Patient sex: M
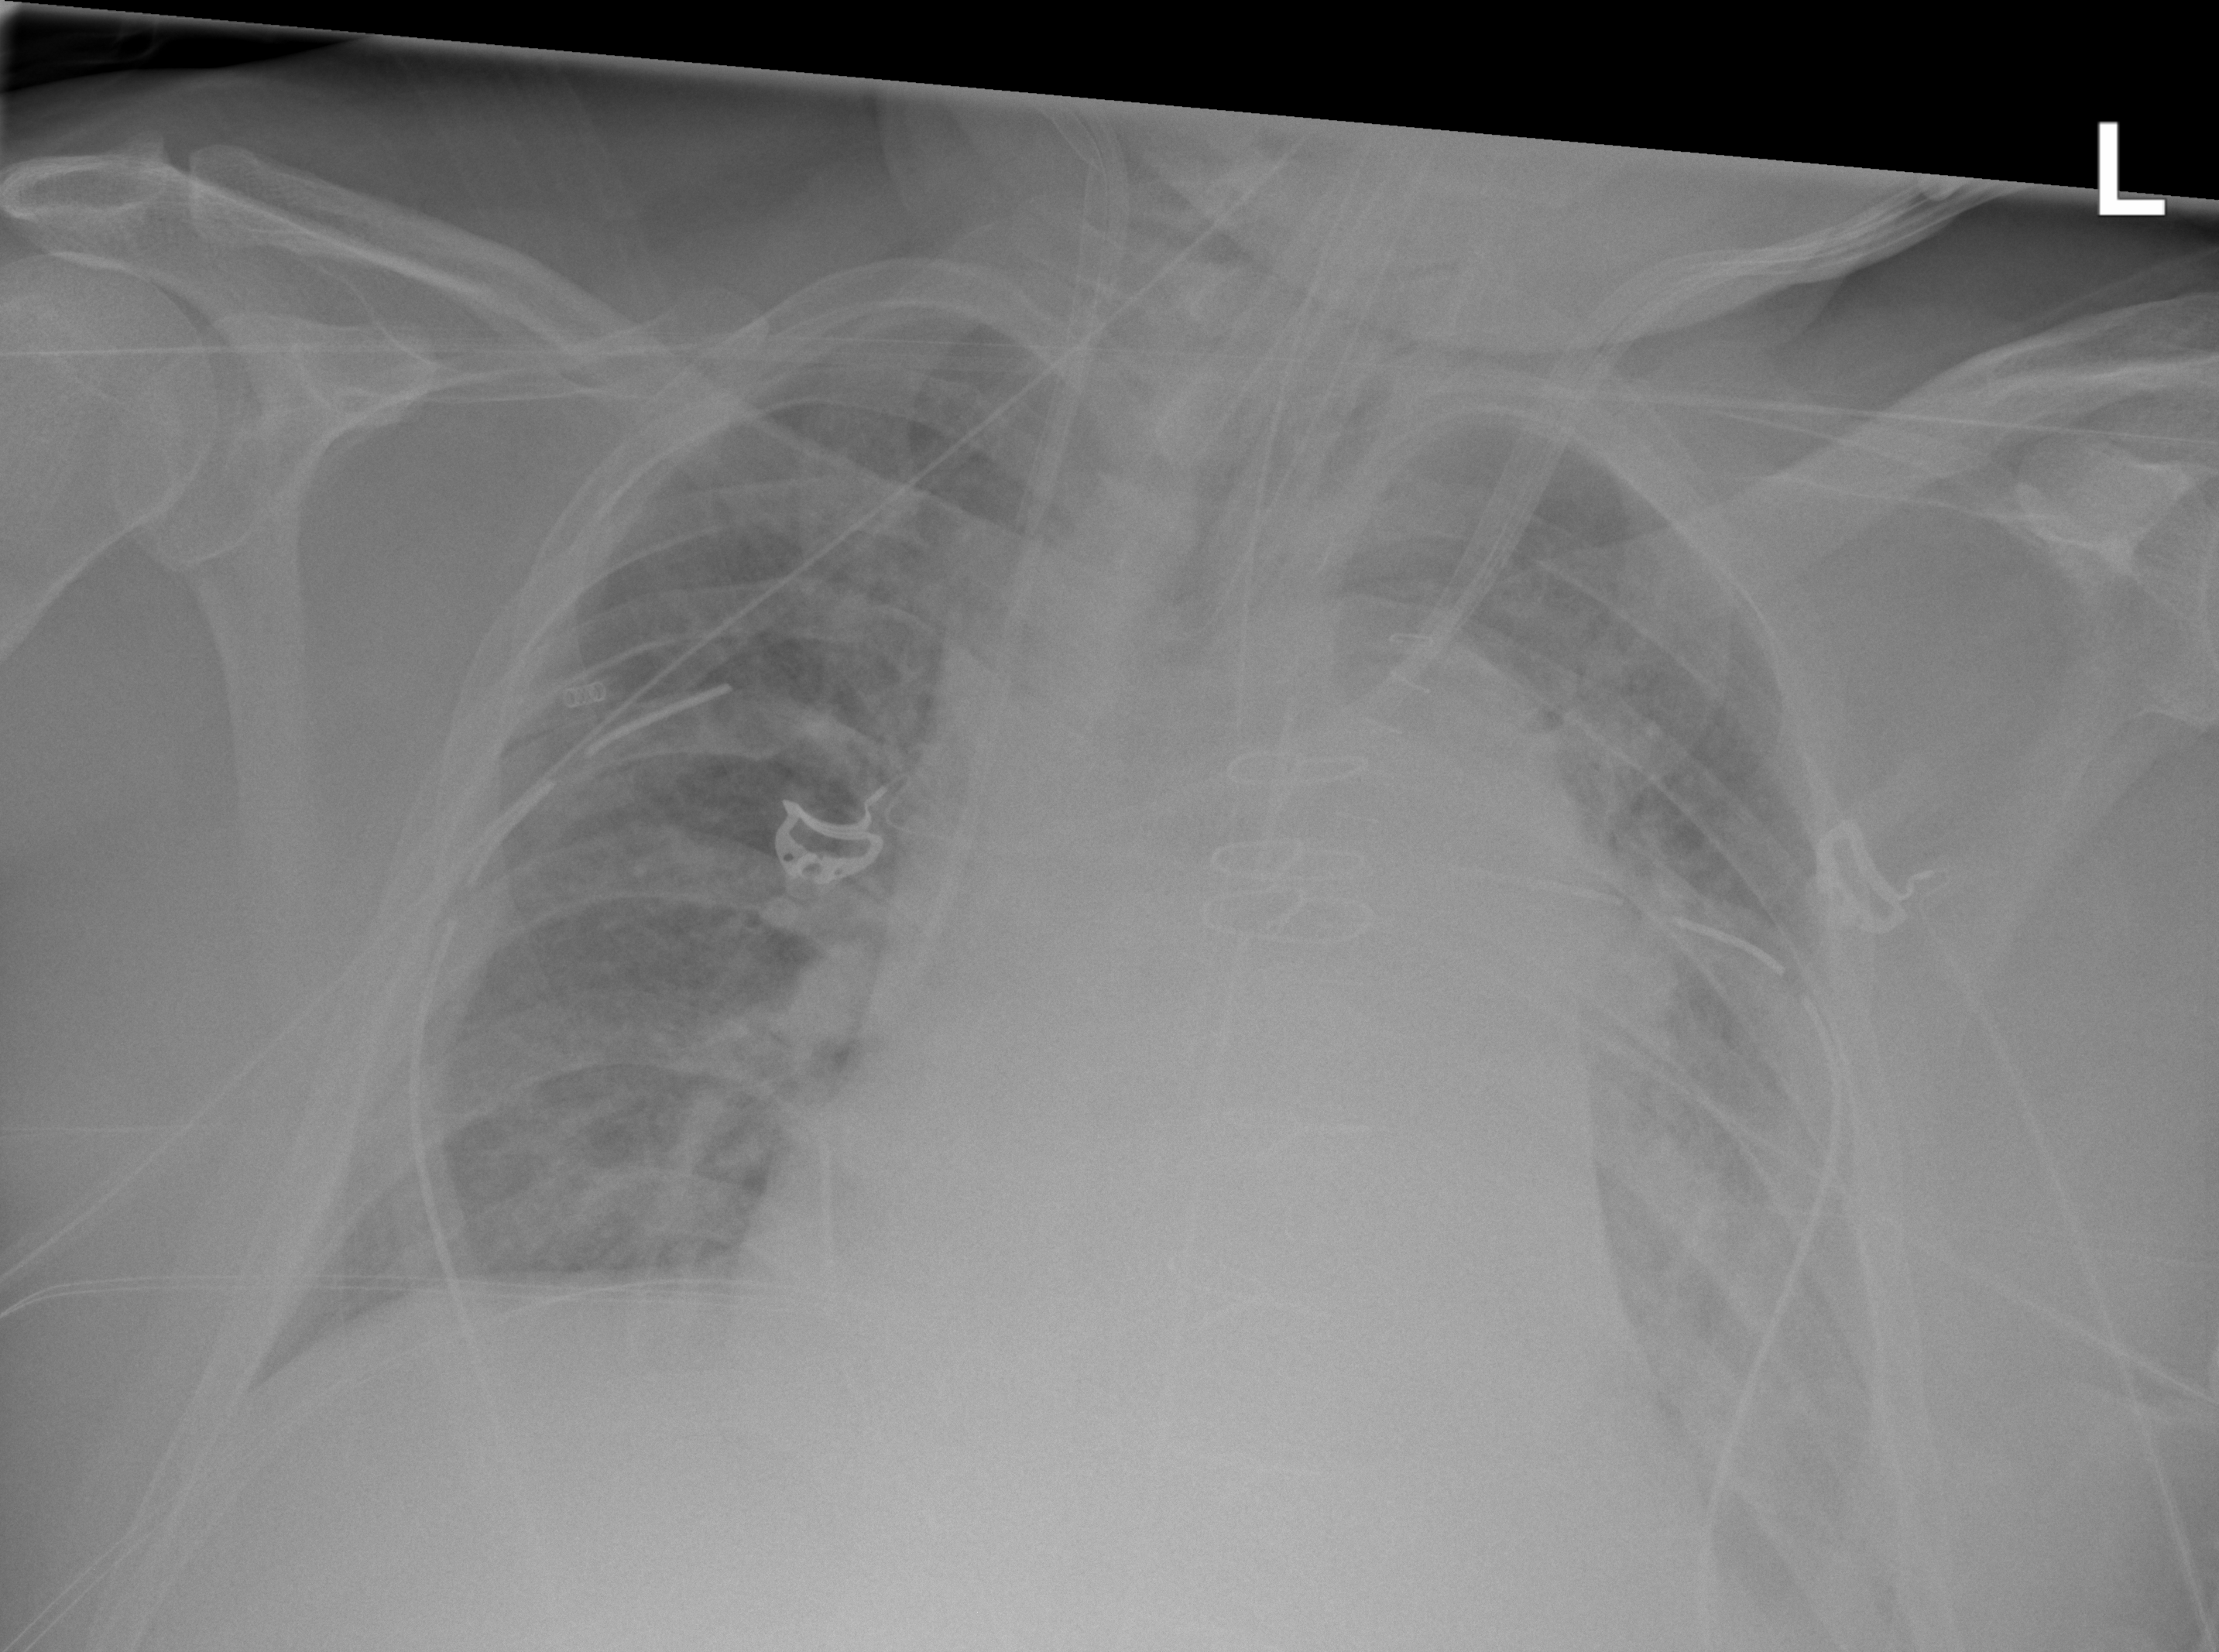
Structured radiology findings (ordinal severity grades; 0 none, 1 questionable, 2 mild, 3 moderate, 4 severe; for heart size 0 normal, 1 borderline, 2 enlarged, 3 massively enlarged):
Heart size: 2
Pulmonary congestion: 2
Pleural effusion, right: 0
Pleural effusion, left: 2
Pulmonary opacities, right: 0
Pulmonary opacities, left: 0
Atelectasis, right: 0
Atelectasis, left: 2